Question: I tried to modify a UILabel with a custom font, and it works if I use 'BPREPLAY' instead of 'BPREPLAYITALICS'
Both custom fonts are added the same way inside the project and are declared in the info.plist in 'Fonts provided by Application':

'''
[_all setFont:[UIFont fontWithName:@"BPREPLAYITALICS" size:37.5]];
_all.textColor = [UIColor colorWithRed:(170/255.0) green:(170/255.0) blue:(170/255.0) alpha:1] ;
_all.text = @"All";
'''
Now, when I use the Italics font it does only show the font I used in the storyboard, unlike with the other font style.
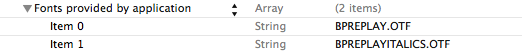
Answer: Ok so I got it working now, credits go to
<URL>
I had to look into the full file-name. The solution was to use
'UIFont fontWithName:@"BPreplay-Italic"' which I found in the information about the file itself.